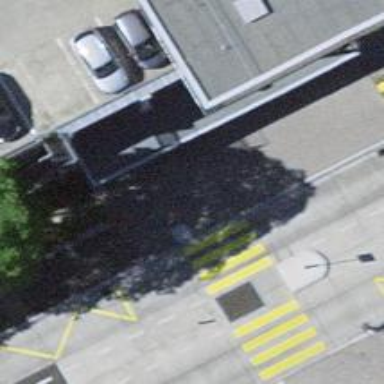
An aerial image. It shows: Kerb serving as barrier.